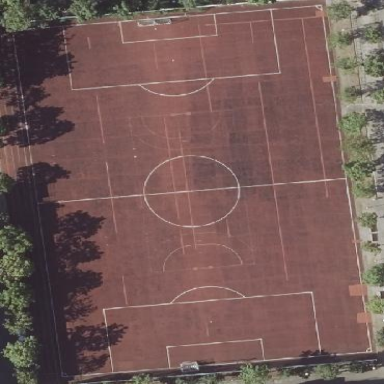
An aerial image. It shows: Soccer pitch with tartan surface for leisure sports activities.